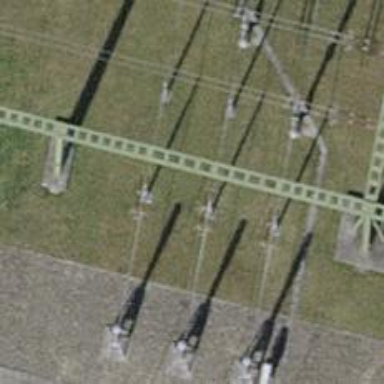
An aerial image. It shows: Bay where power lines run through.